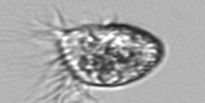
Label: Strombidium_morphotype1